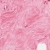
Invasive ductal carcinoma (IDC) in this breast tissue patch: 0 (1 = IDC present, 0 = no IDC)